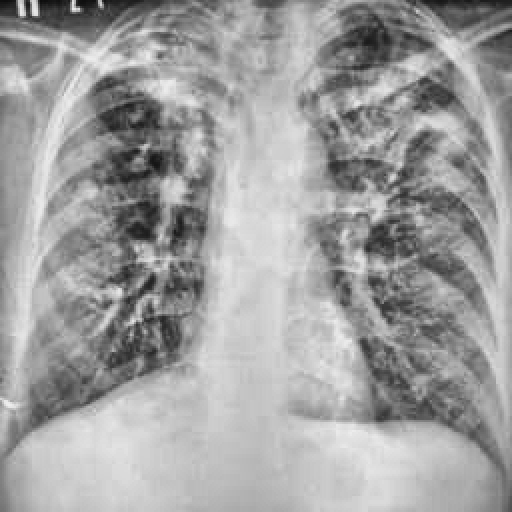
Finding: TUBERCULOSIS